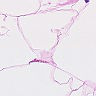
Metastatic tissue present: no